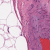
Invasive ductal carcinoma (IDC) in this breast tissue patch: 0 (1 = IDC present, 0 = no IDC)